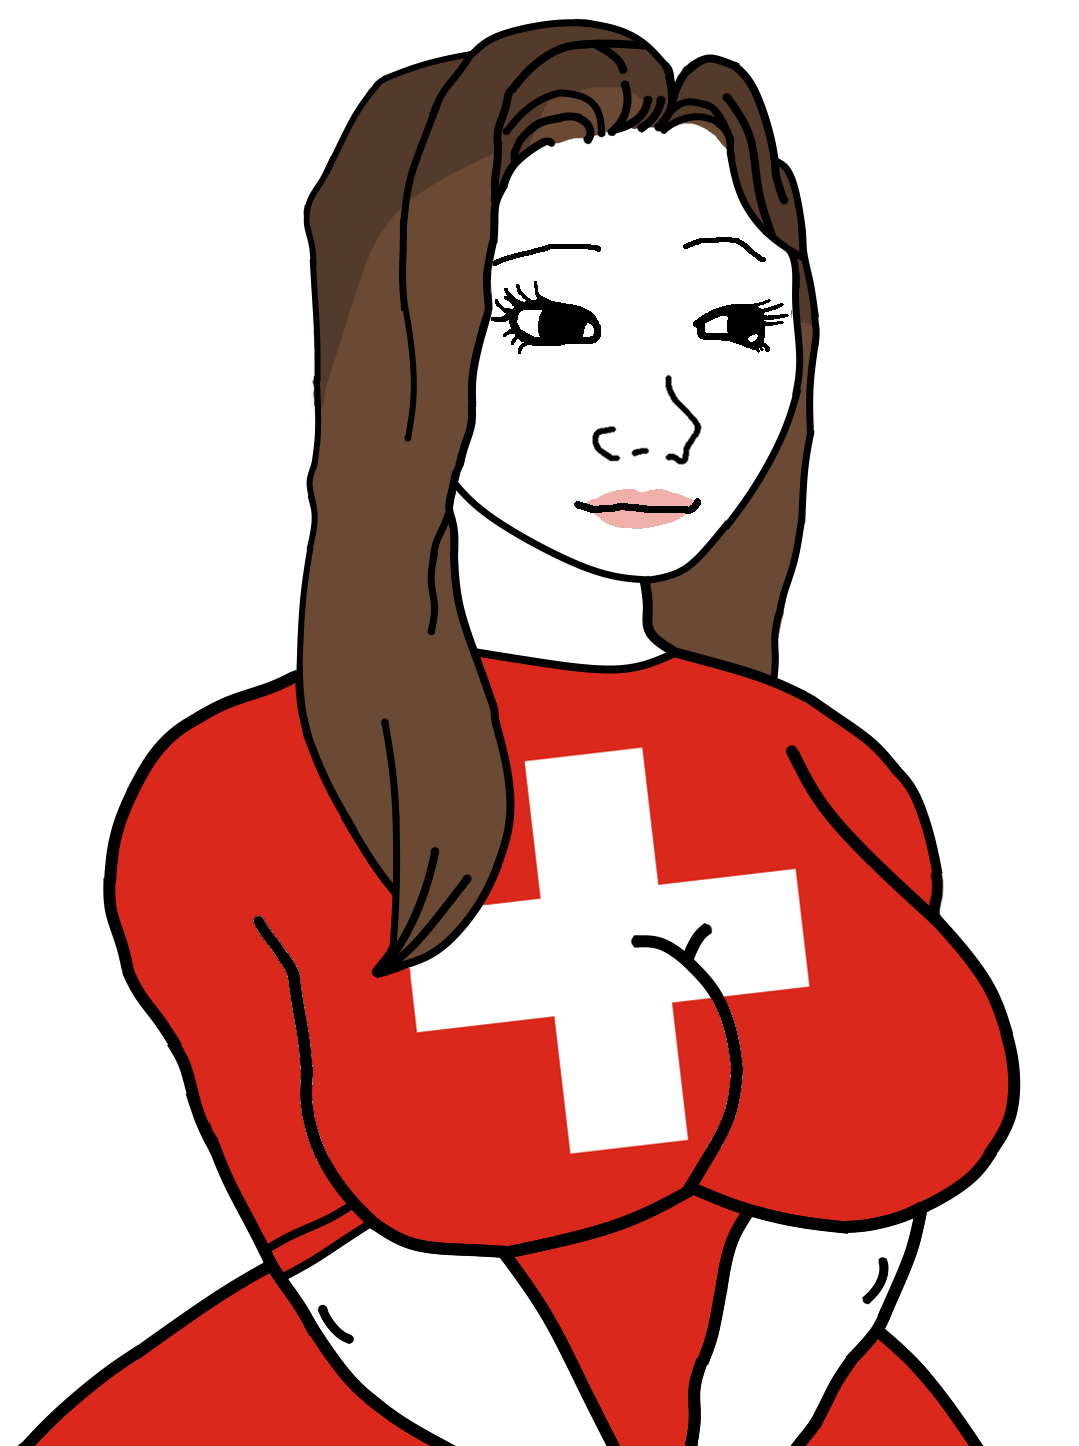
Label: 5_Trad_Wife